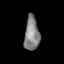
Tissue: lung
Cell type: Epithelial cells
Senescence score: 0.5551
Nuclear area (px): 500
Mean DAPI intensity: 130.15